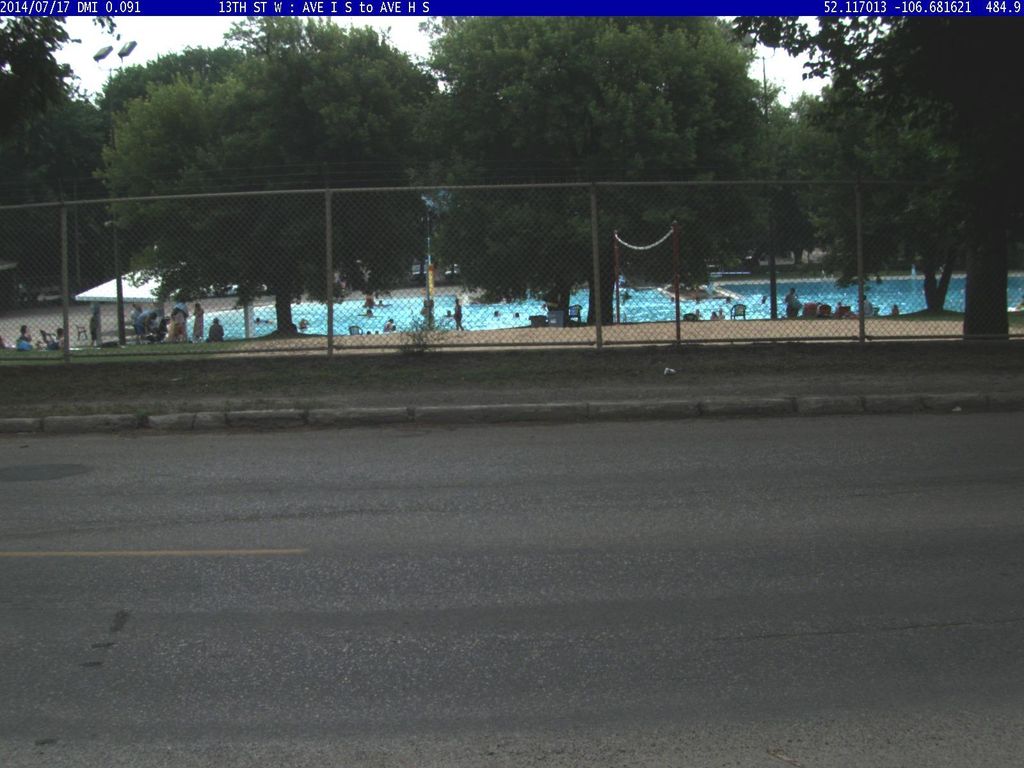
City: saskatoon